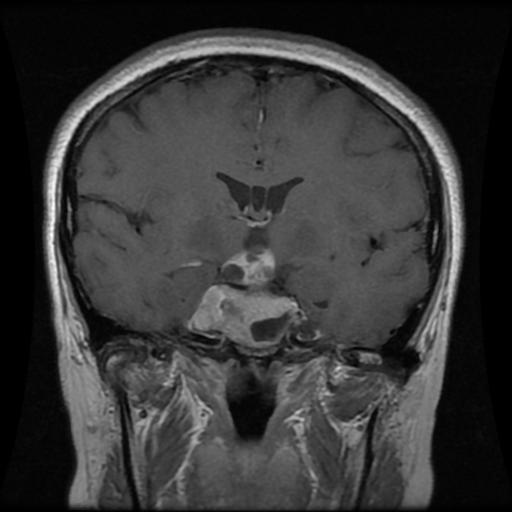
Label: pituitary